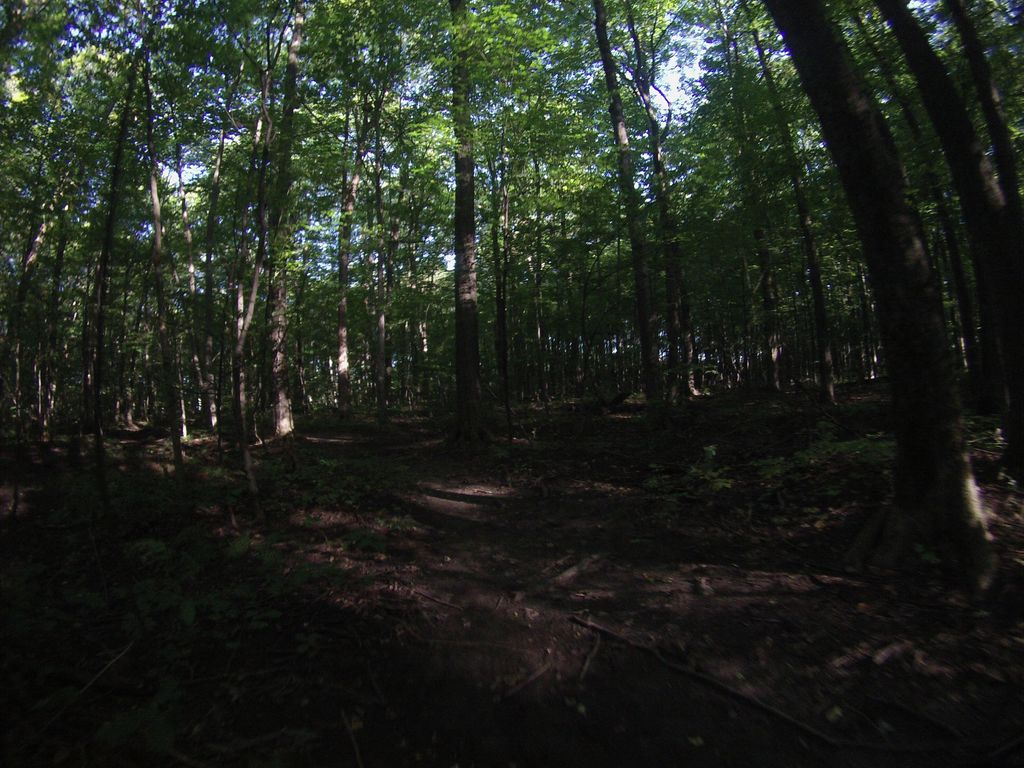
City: ottawa-gatineau